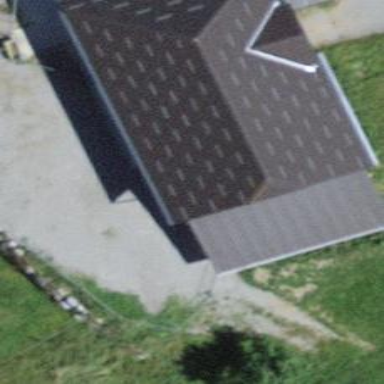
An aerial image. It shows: Barn.